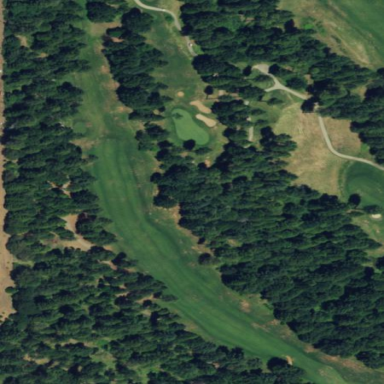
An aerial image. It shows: Rough area in golf course.